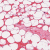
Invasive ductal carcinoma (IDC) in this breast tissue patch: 0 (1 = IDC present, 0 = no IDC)